Question: I have one line segment formed by two vectors, let's say v1 and v2, a vector v3 and an angle . How do I write in Java (I'm also using Apache Commons Math to represent a vector) There are infinite v4 elements, it would even be better if I could give a size to that method so that the line segment v3-v4 has that size. (all in 2d space, angle can be radians or degrees, doesn't matter)
as promised I have included an image of the problem I'm trying to solve. I have a line segment defined by 2 vectors (the line is a bit longer but that doesn't matter), an angle, and a third point. I need to draw the second line which intersects the first one at angle . Since all lines in Javafx (which I'm using here) are drawn by defining two points, I needed to find the red point (or any of the possible ones).

Using Ali's answer I got the following method which does what I need:
'''
public Pair<Vector2D, Vector2D> calculateFourthPoint(Vector2D v1, Vector2D v2, Vector2D v3, double angleInDegrees) {
Vector2D r = v1.subtract(v2);
double rx = r.getX();
double ry = r.getY();
double angle = toRadians(angleInDegrees);
double a = pow(rx, 2) + pow(ry, 2);
double b = 2 * sqrt(pow(rx, 2) + pow(ry, 2)) * cos(angle) * rx;
double c = pow(rx, 2) * pow(cos(angle), 2) + pow(ry, 2) * pow(cos(angle), 2) - pow(ry, 2);
double discriminant = sqrt(pow(b, 2) - (4 * a * c));
double sx1 = (-b + discriminant) / (2 * a);
double sx2 = (-b - discriminant) / (2 * a);
double sy1 = sqrt(1 - pow(sx1, 2));
double sy2 = sqrt(1 - pow(sx2, 2));
Vector2D s1 = new Vector2D(sx1, sy1);
Vector2D s2 = new Vector2D(sx2, sy2);
Vector2D v4_1 = v3.subtract(s1);
Vector2D v4_2 = v3.subtract(s2);
return new Pair<Vector2D, Vector2D>(v4_1, v4_2);
}
'''
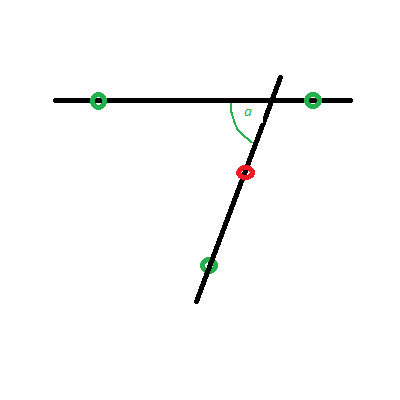
Answer: I don't know Apache Commons Math so I am writing in pseudo code. Let 'vx' and 'vy' denote the 'x' and 'y' components of vector 'v', respectively.
Let 'r=v1-v2' and 's=v3-v4'. You have 2 unknowns (namely 'sx' and 'sy'; and 'v4=v3-s') so you need 2 equations. These should be:
'''
dot_product(r,s)=length(r)*cos a // forces the desired angle
dot_product(s,s)=1 // just sets the length of s to 1
'''
To spell it out, the above equations are:
'''
(1) rx*sx + ry*sy = sqrt(rx^2+ry^2)*cos a
(2) sx^2 + sy^2 = 1
'''
The first equation is linear in both 'sx' and 'sy'. Let's eliminate 'sy' from the first equation (assuming that 'ry' is not zero)
'''
sy = (1/ry)*(sqrt(rx^2+ry^2)*cos a - rx*sx)
'''
and substitute this 'sy' into the second equation. You get a quadratic equation in 'sy' (I don't want to write it here because it is complicated) and that has 2 solutions. You get the corresponding 'sx' by substituting the 'sy' values into (assuming 'rx' is not zero):
'''
sx = (1/rx)*(sqrt(rx^2+ry^2)*cos a - ry*sy).
'''
Finally, 'v4=v3-s'. , one for each of the solutions to the quadratic equation. (Degenerate cases, such as 'r' being a null vector, are ignored in my answer.)